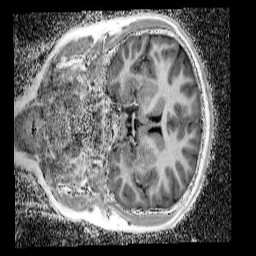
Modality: UNIT1_denoised
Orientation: coronal
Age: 13
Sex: female
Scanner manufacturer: siemens
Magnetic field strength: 3 T
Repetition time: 4 s
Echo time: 0.00299 s